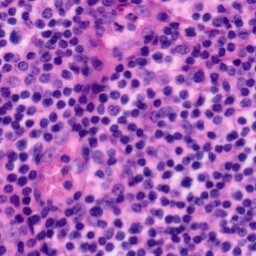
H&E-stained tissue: Tonsil